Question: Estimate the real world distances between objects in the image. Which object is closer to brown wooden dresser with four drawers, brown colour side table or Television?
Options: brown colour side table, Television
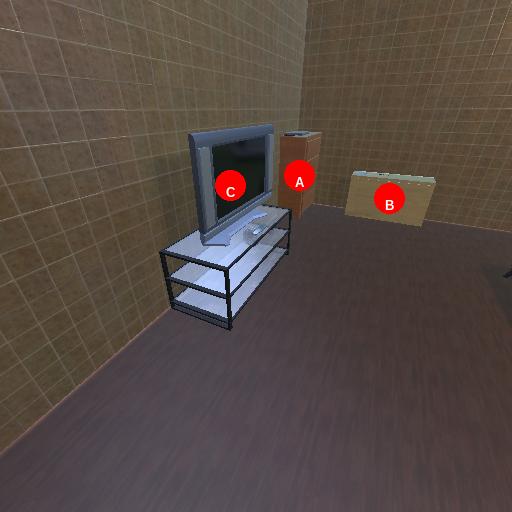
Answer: brown colour side table